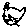
Label: cat